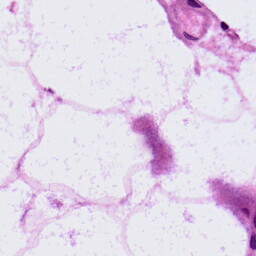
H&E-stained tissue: LymphNode